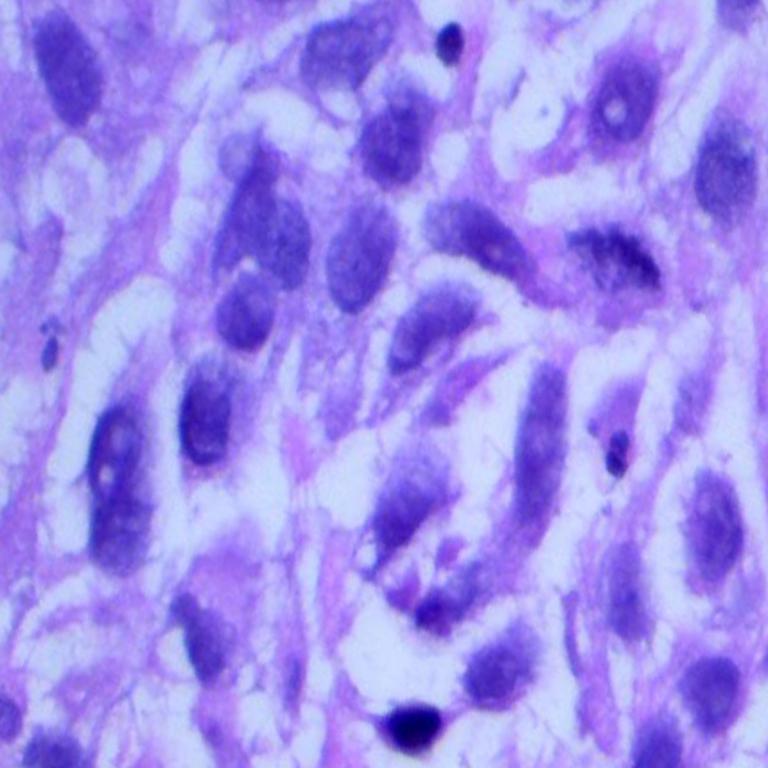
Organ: lung
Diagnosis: squamous carcinomas